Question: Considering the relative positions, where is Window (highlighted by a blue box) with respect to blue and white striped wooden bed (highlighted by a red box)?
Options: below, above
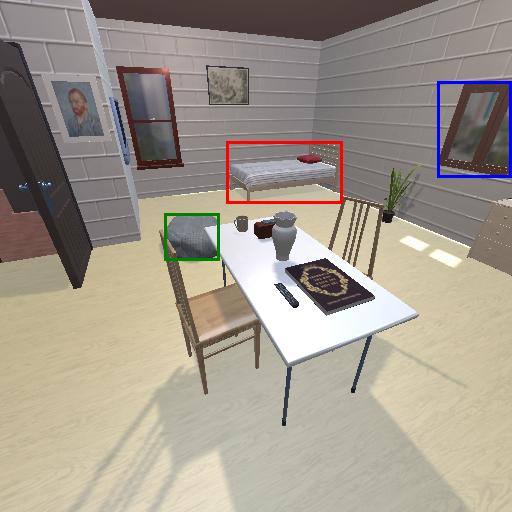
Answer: below